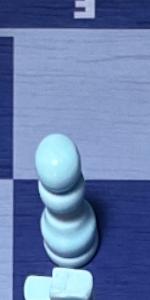
Label: Pawn_White